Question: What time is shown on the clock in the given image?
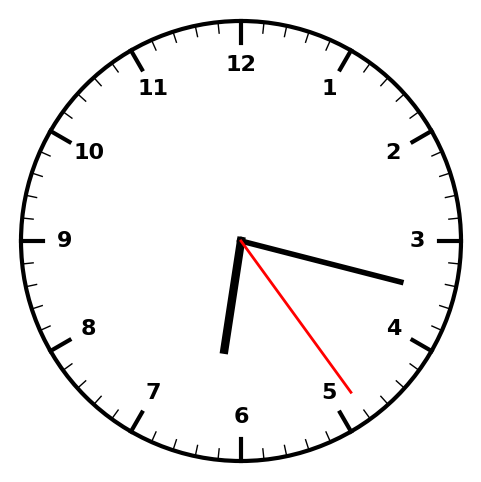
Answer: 06:17:24